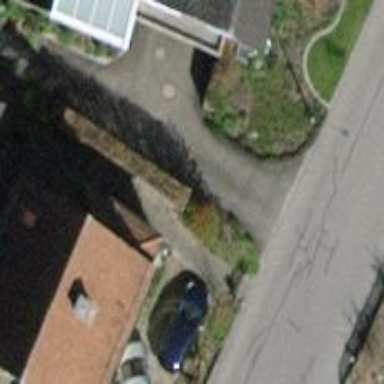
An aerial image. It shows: Building with tiled roof.